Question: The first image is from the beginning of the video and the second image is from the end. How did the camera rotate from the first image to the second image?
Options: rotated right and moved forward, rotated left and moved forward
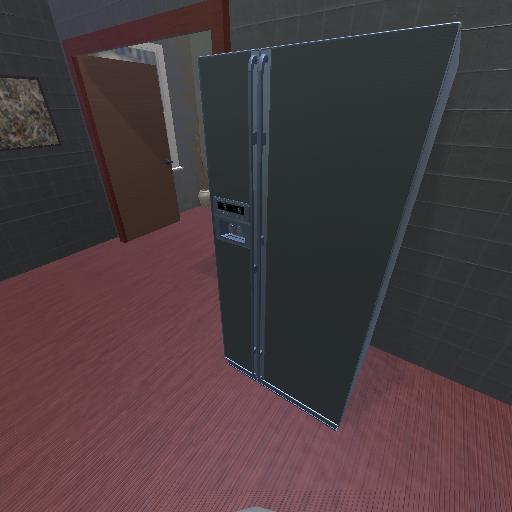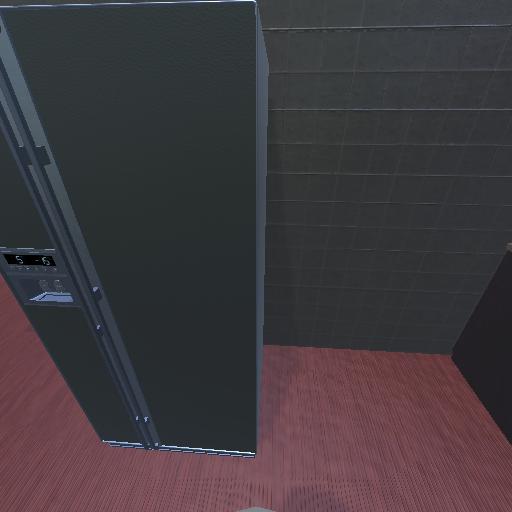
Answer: rotated right and moved forward